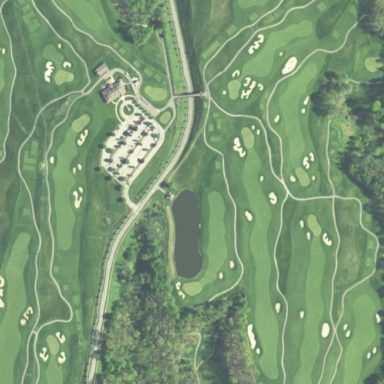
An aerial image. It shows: Golf course surrounded by greenery.